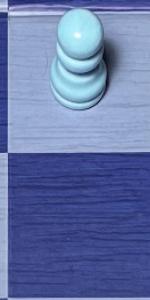
Label: Empty